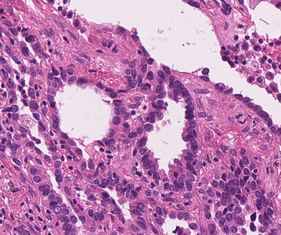
Tumor epithelial tissue: yes
Tumor-associated stroma tissue: yes
Normal tissue: no